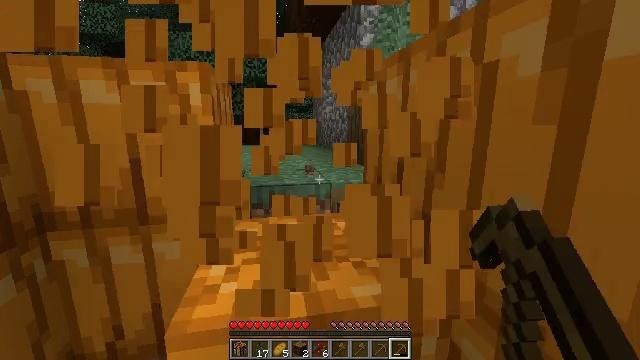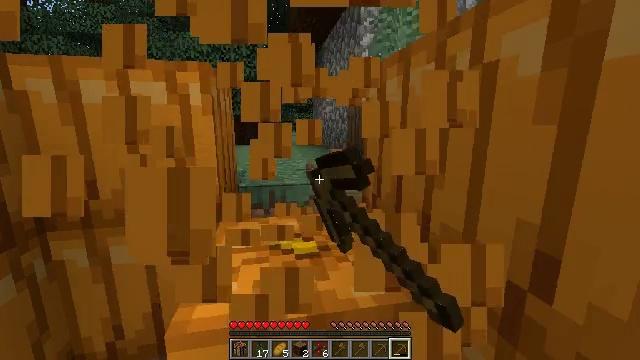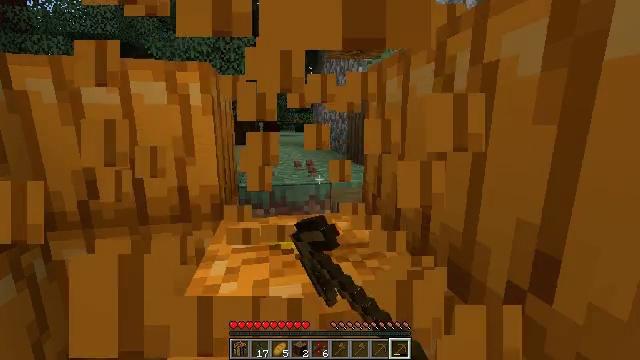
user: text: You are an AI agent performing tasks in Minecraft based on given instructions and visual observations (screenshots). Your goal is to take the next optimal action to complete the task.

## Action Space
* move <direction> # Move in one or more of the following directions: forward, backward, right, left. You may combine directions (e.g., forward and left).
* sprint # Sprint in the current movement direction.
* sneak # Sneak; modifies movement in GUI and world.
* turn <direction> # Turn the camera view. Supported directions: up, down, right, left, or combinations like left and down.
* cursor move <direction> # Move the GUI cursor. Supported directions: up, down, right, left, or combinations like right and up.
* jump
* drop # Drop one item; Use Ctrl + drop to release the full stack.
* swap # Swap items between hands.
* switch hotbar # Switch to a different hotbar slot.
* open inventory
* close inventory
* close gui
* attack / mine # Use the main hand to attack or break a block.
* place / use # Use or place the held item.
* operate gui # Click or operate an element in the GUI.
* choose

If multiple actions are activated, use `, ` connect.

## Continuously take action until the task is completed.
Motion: motion action
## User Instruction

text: Mine the pumpkin from the ground.
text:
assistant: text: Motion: attack / mine
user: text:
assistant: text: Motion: attack / mine
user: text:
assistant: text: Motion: attack / mine